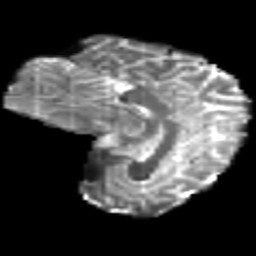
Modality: T2w
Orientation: sagittal
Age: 18
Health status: ill
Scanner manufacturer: philips
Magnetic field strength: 3 T
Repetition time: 9 s
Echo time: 0.127 s